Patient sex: F
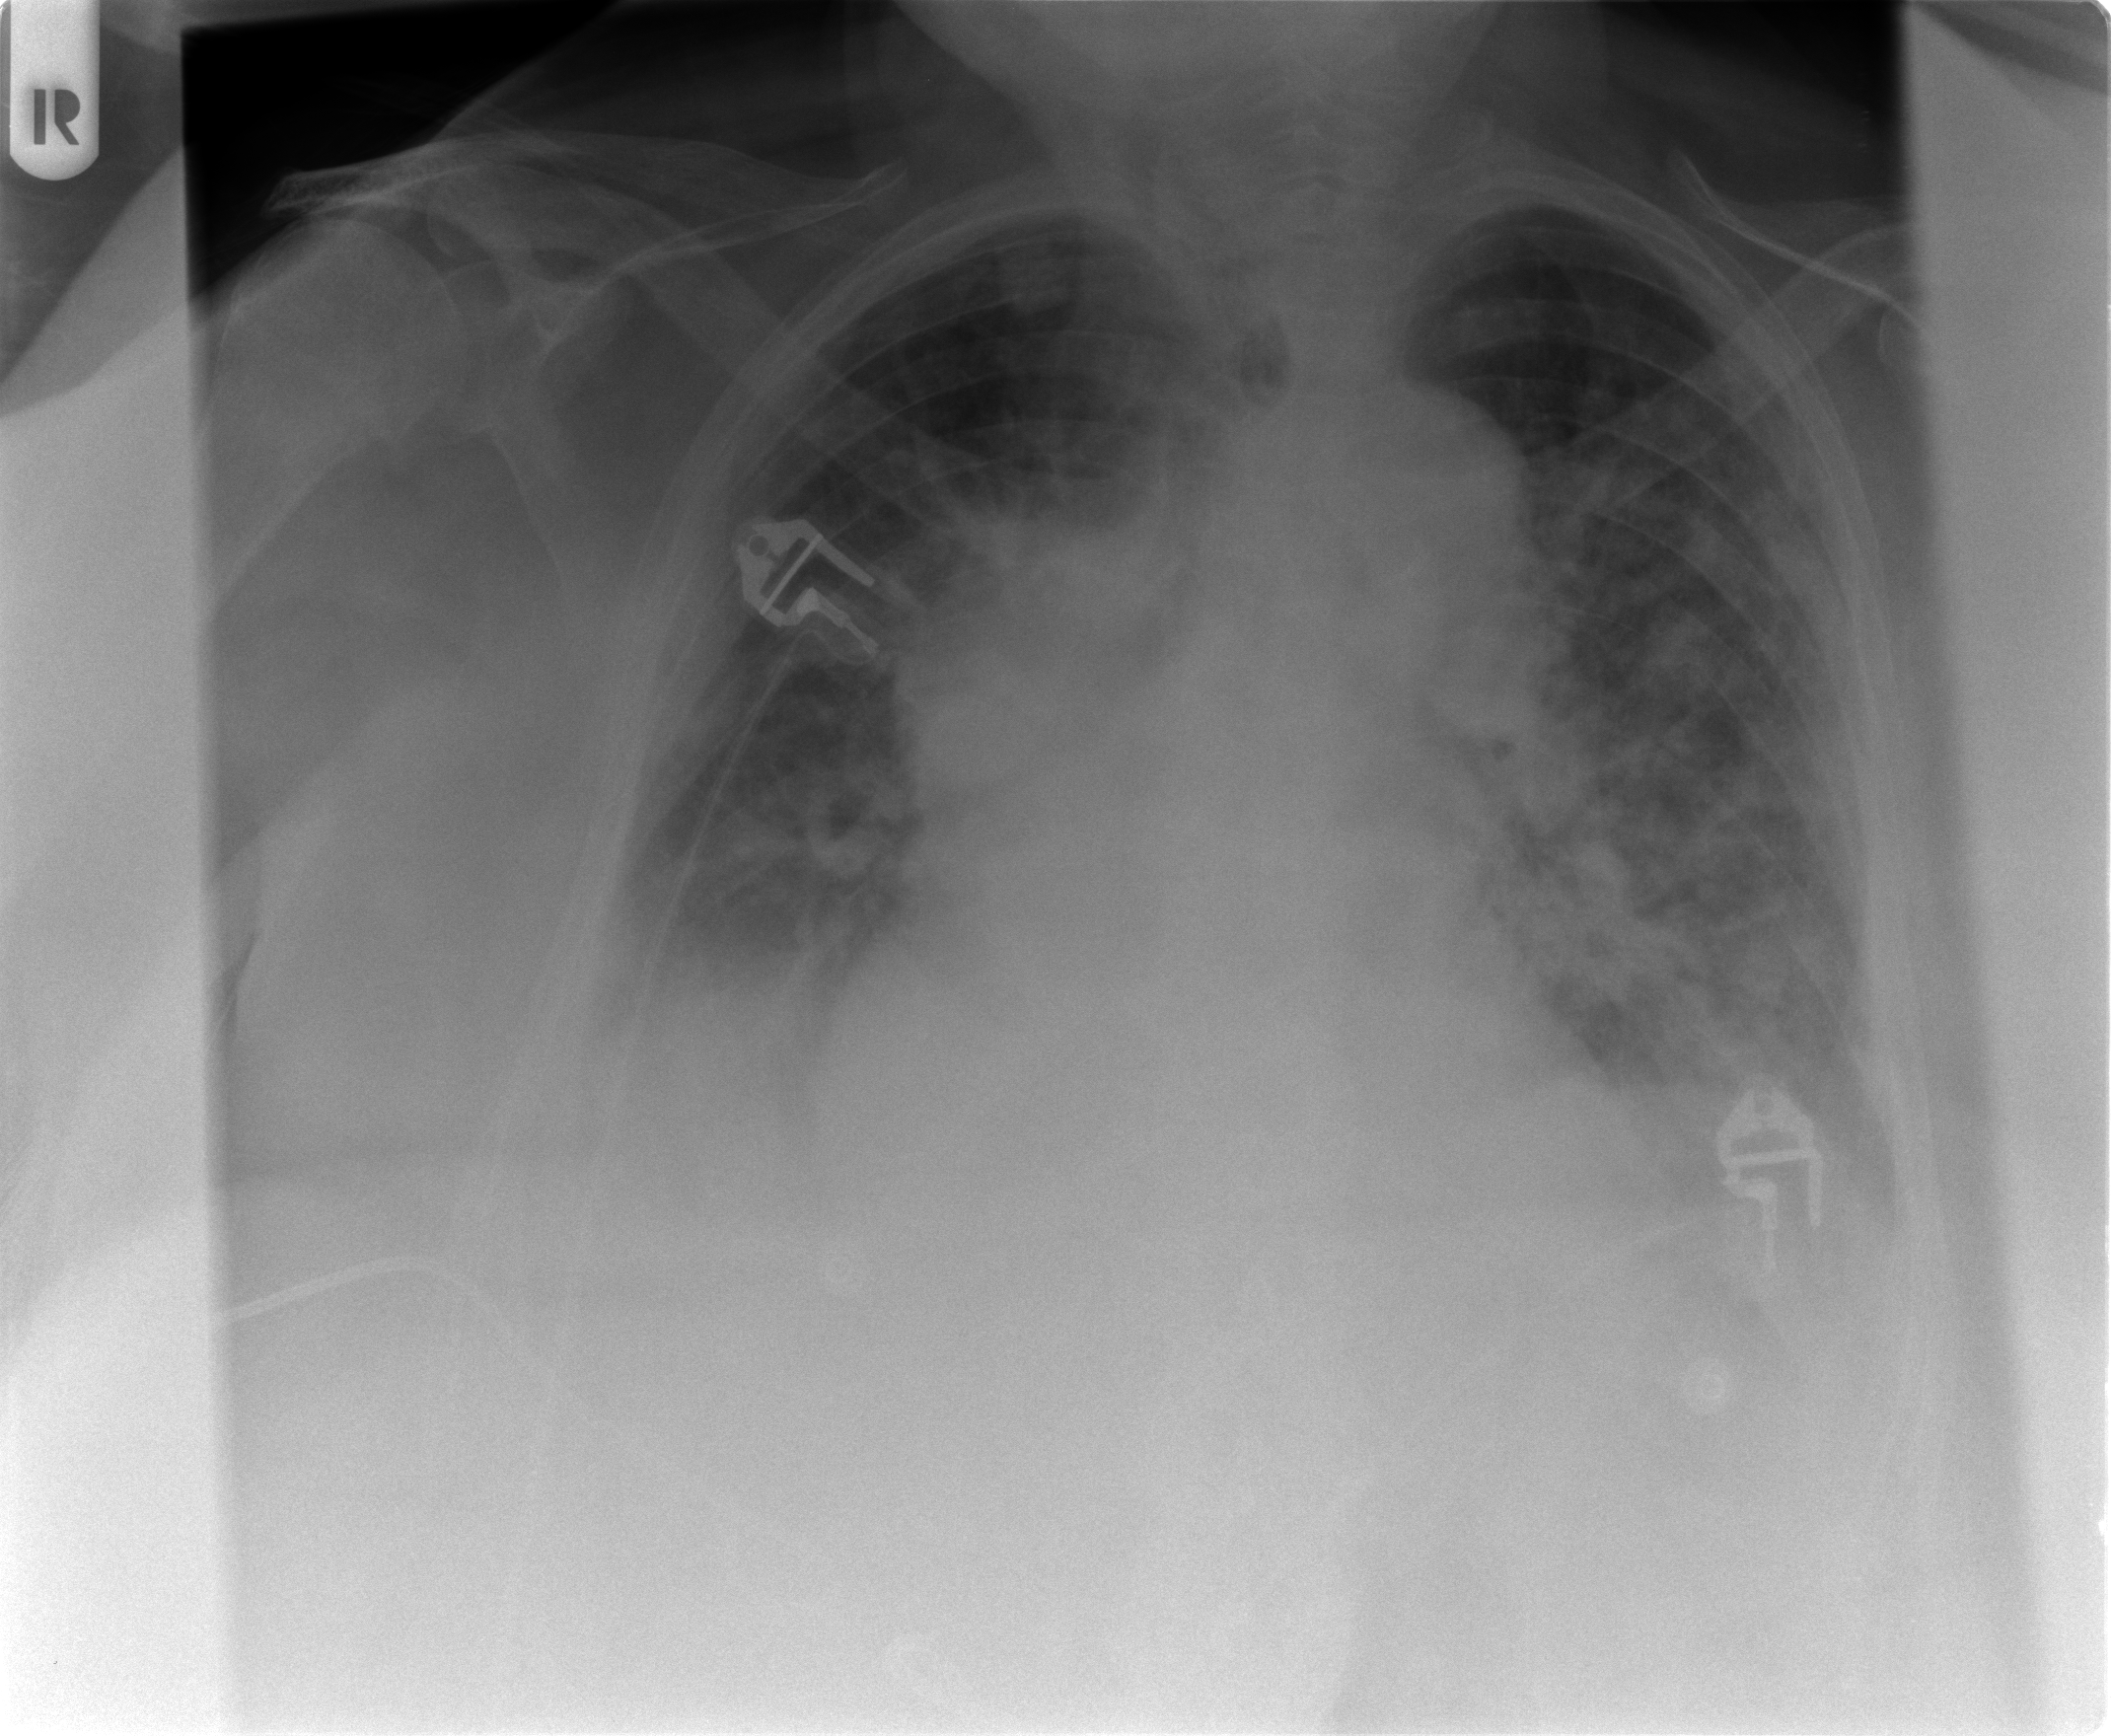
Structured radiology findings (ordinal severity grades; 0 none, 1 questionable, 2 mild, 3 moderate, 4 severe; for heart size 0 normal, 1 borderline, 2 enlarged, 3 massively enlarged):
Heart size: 2
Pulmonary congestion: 3
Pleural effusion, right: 2
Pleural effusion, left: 2
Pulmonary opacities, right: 1
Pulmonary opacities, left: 2
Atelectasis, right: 2
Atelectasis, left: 2